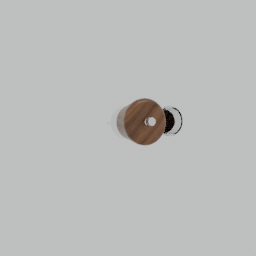
Label: tools